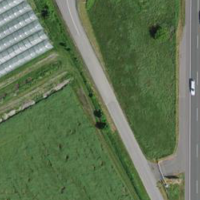
EUNIS habitat code: 57
Species observed at this site:
Milvus migrans